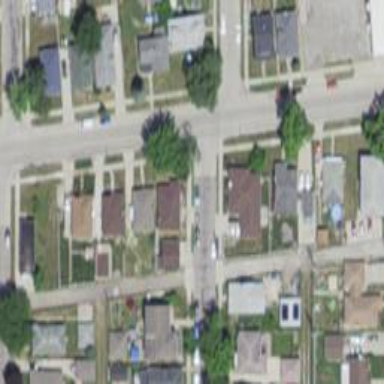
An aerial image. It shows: Residential road with separate sidewalk.